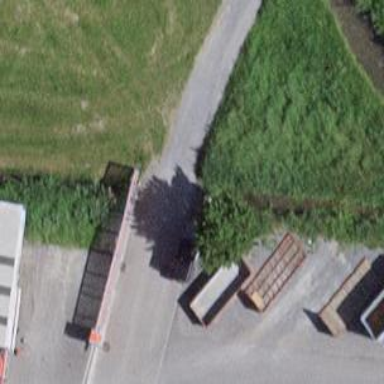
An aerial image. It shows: Culvert tunnel.